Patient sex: M
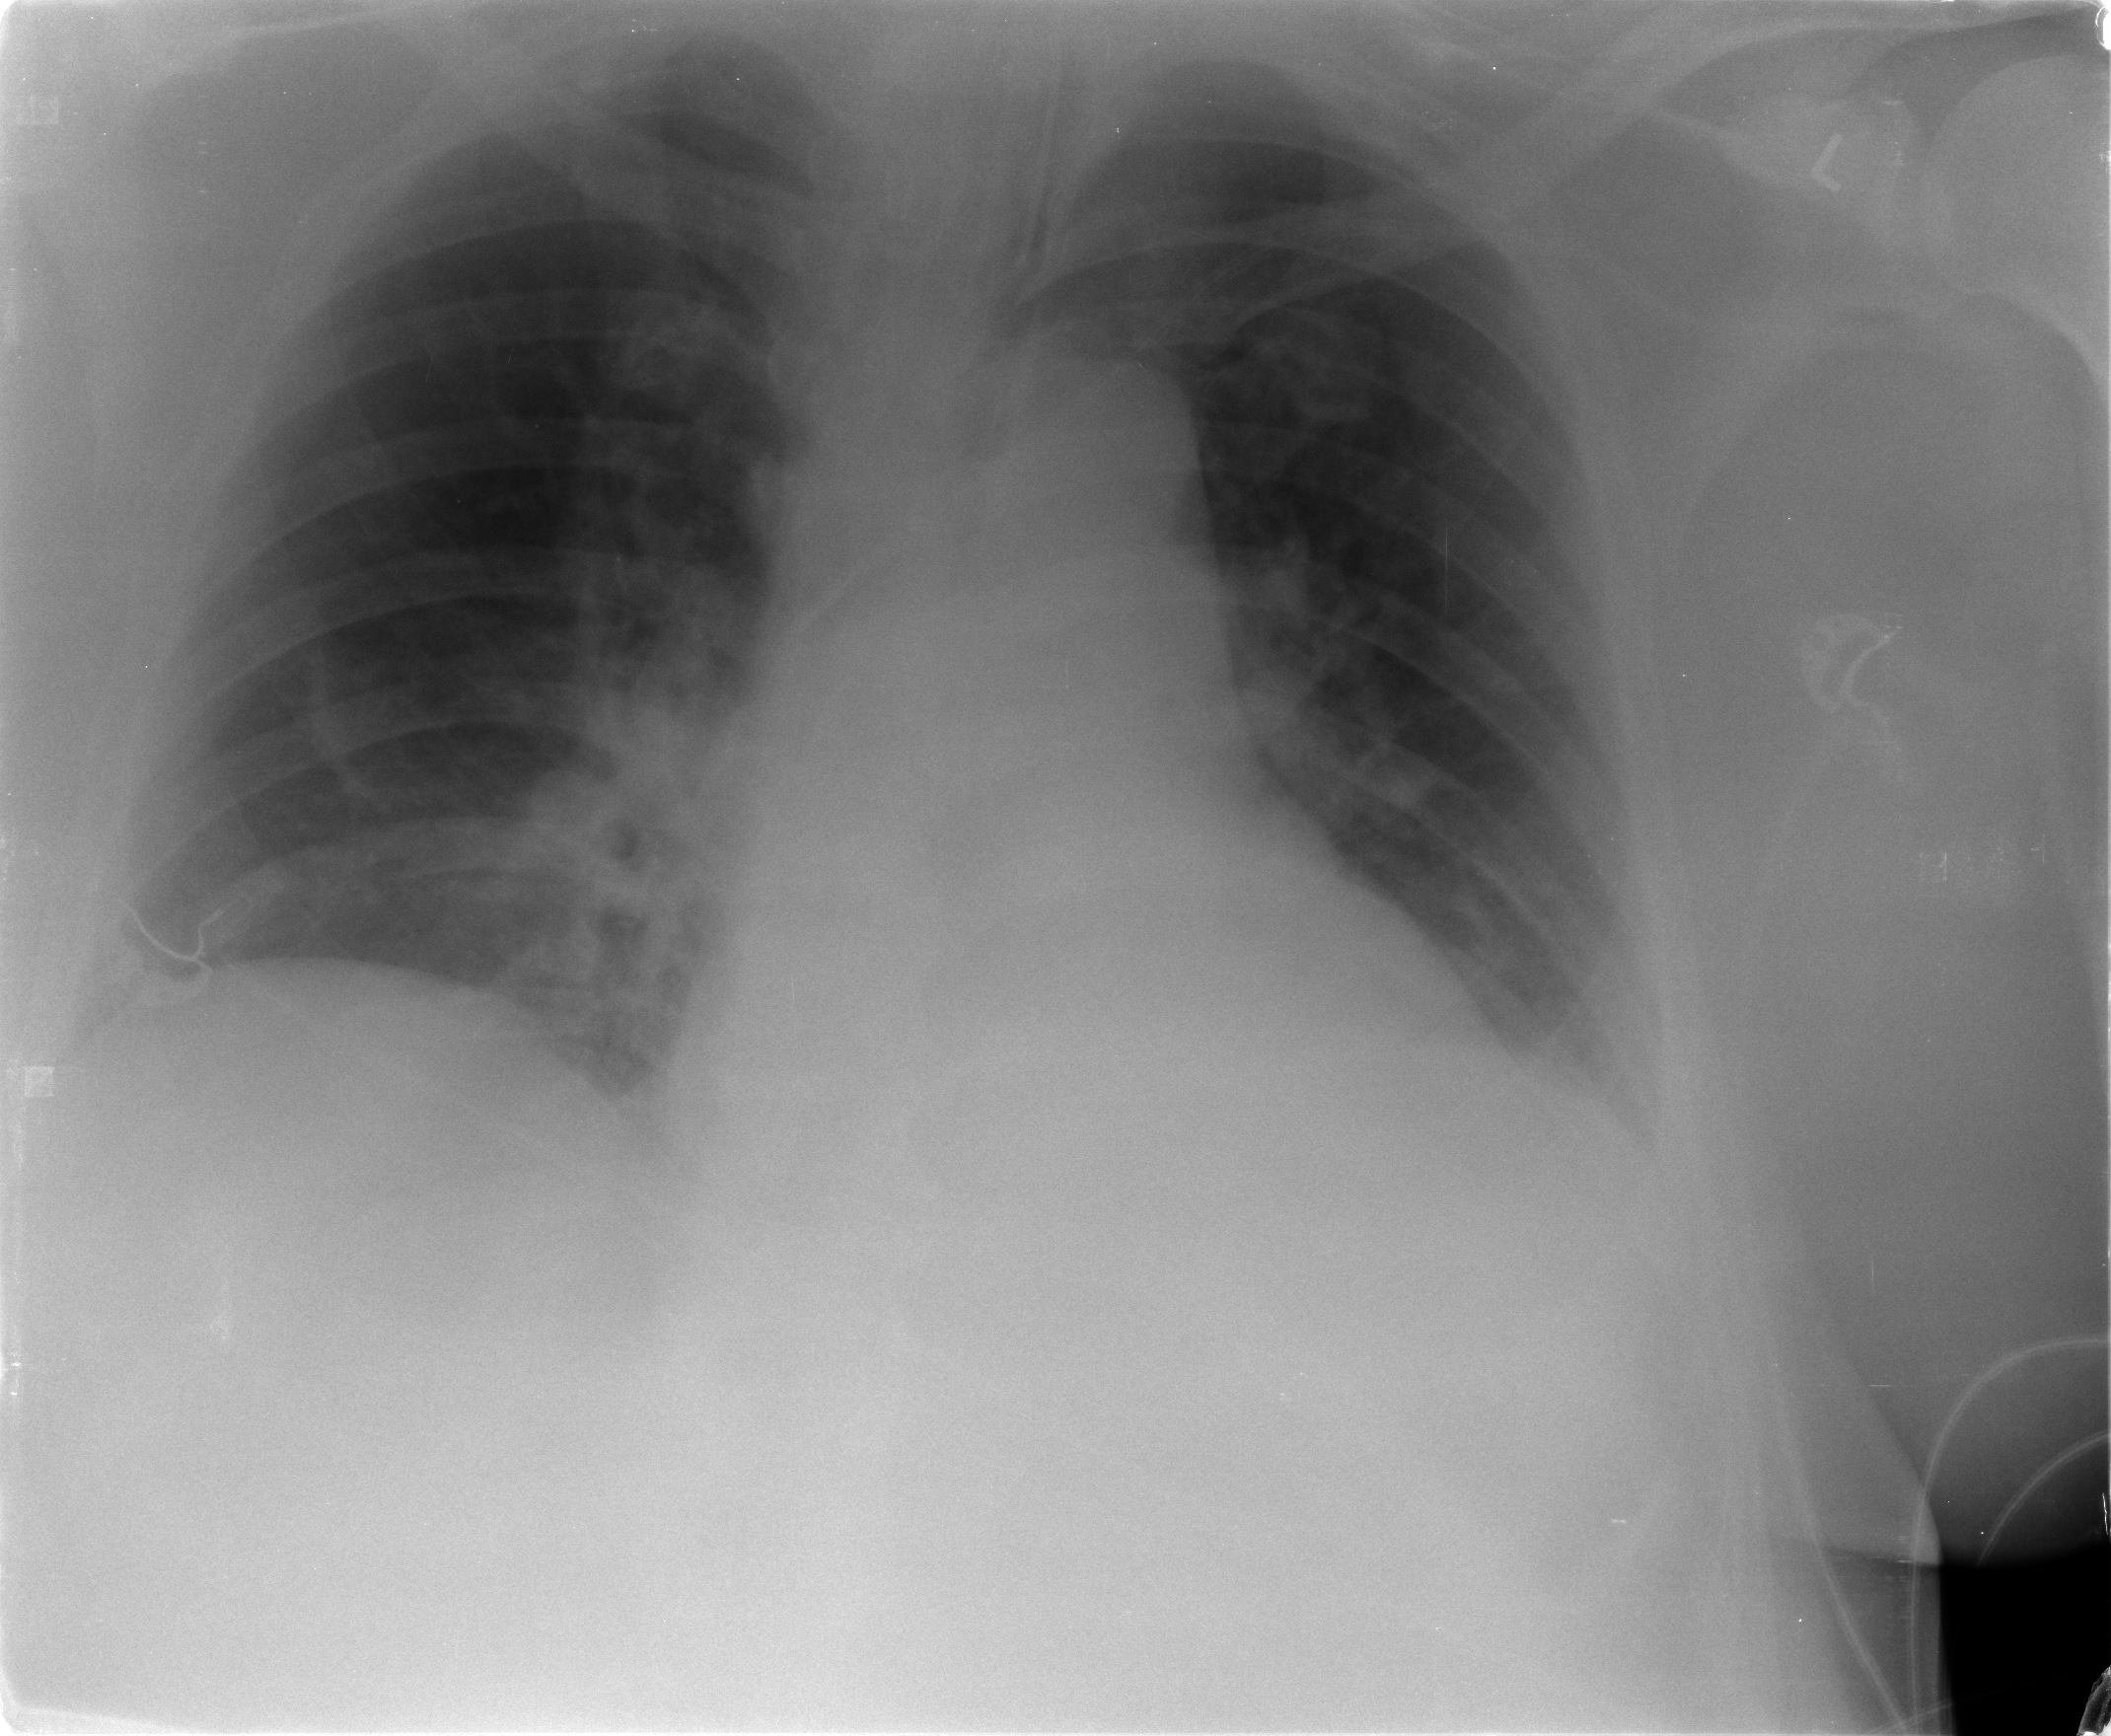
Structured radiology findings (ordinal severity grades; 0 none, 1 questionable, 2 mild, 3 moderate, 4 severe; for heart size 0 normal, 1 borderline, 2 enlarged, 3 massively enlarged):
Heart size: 0
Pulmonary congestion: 2
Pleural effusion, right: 0
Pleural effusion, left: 2
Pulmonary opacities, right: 0
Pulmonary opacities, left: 0
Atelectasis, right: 2
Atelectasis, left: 2